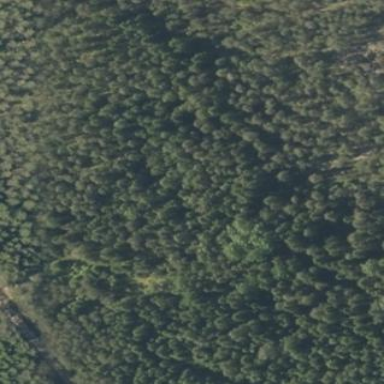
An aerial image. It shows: Clearcut man-made area surrounded by scrub vegetation.